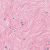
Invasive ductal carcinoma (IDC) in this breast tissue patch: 0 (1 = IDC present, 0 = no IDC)